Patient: sex M, age 36
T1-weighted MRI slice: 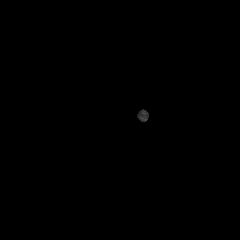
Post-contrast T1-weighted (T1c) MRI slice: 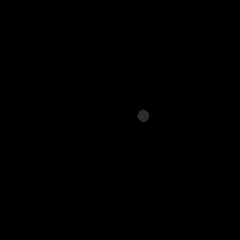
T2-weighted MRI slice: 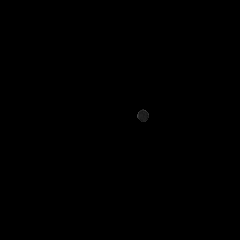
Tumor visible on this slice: no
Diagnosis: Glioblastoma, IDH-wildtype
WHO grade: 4